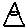
Label: triangle